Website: lowes
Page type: account-selection
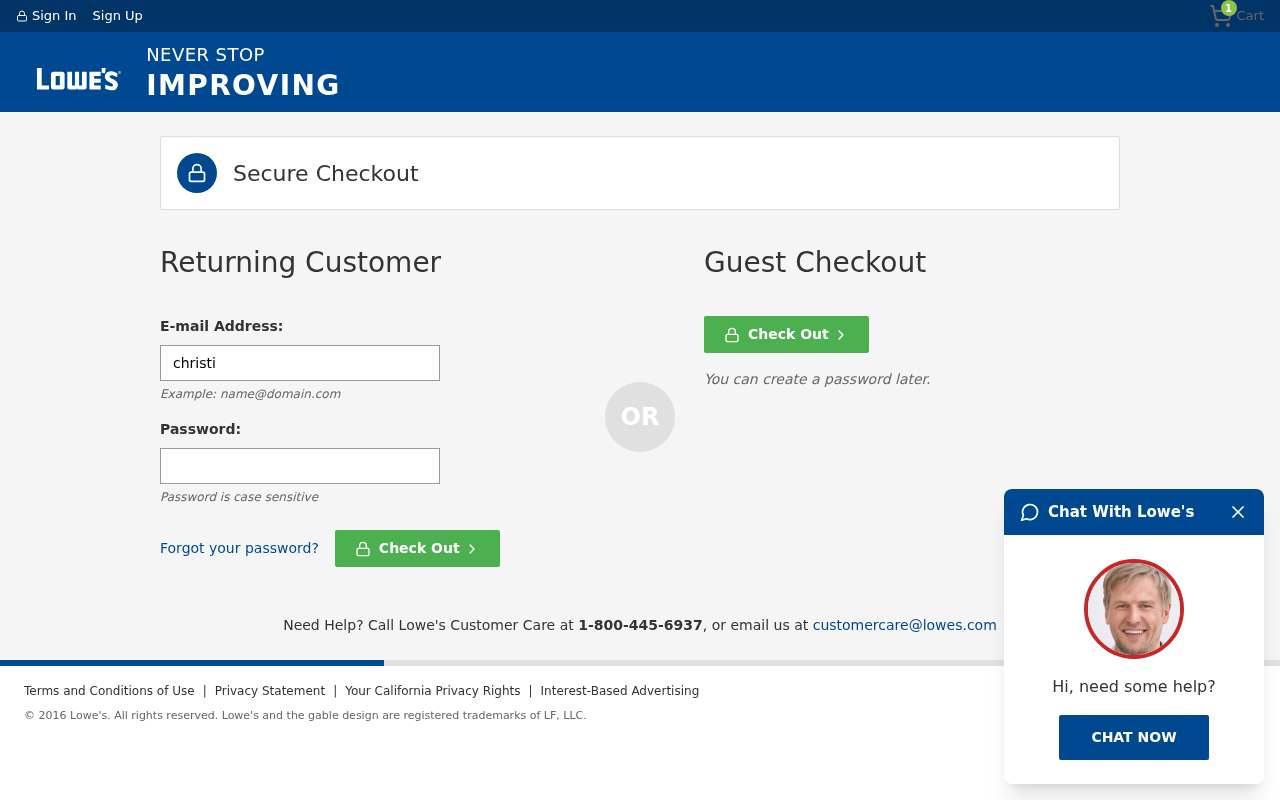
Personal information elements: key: PII_LOGIN_USERNAME
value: christianrichard96
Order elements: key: ORDER_NUM_ITEMS
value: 1